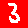
Digit: 3